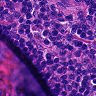
Metastatic tissue present: no